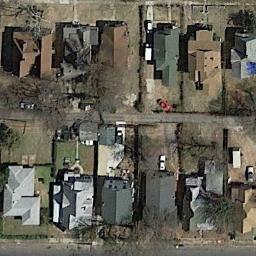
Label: medium_residential